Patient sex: F
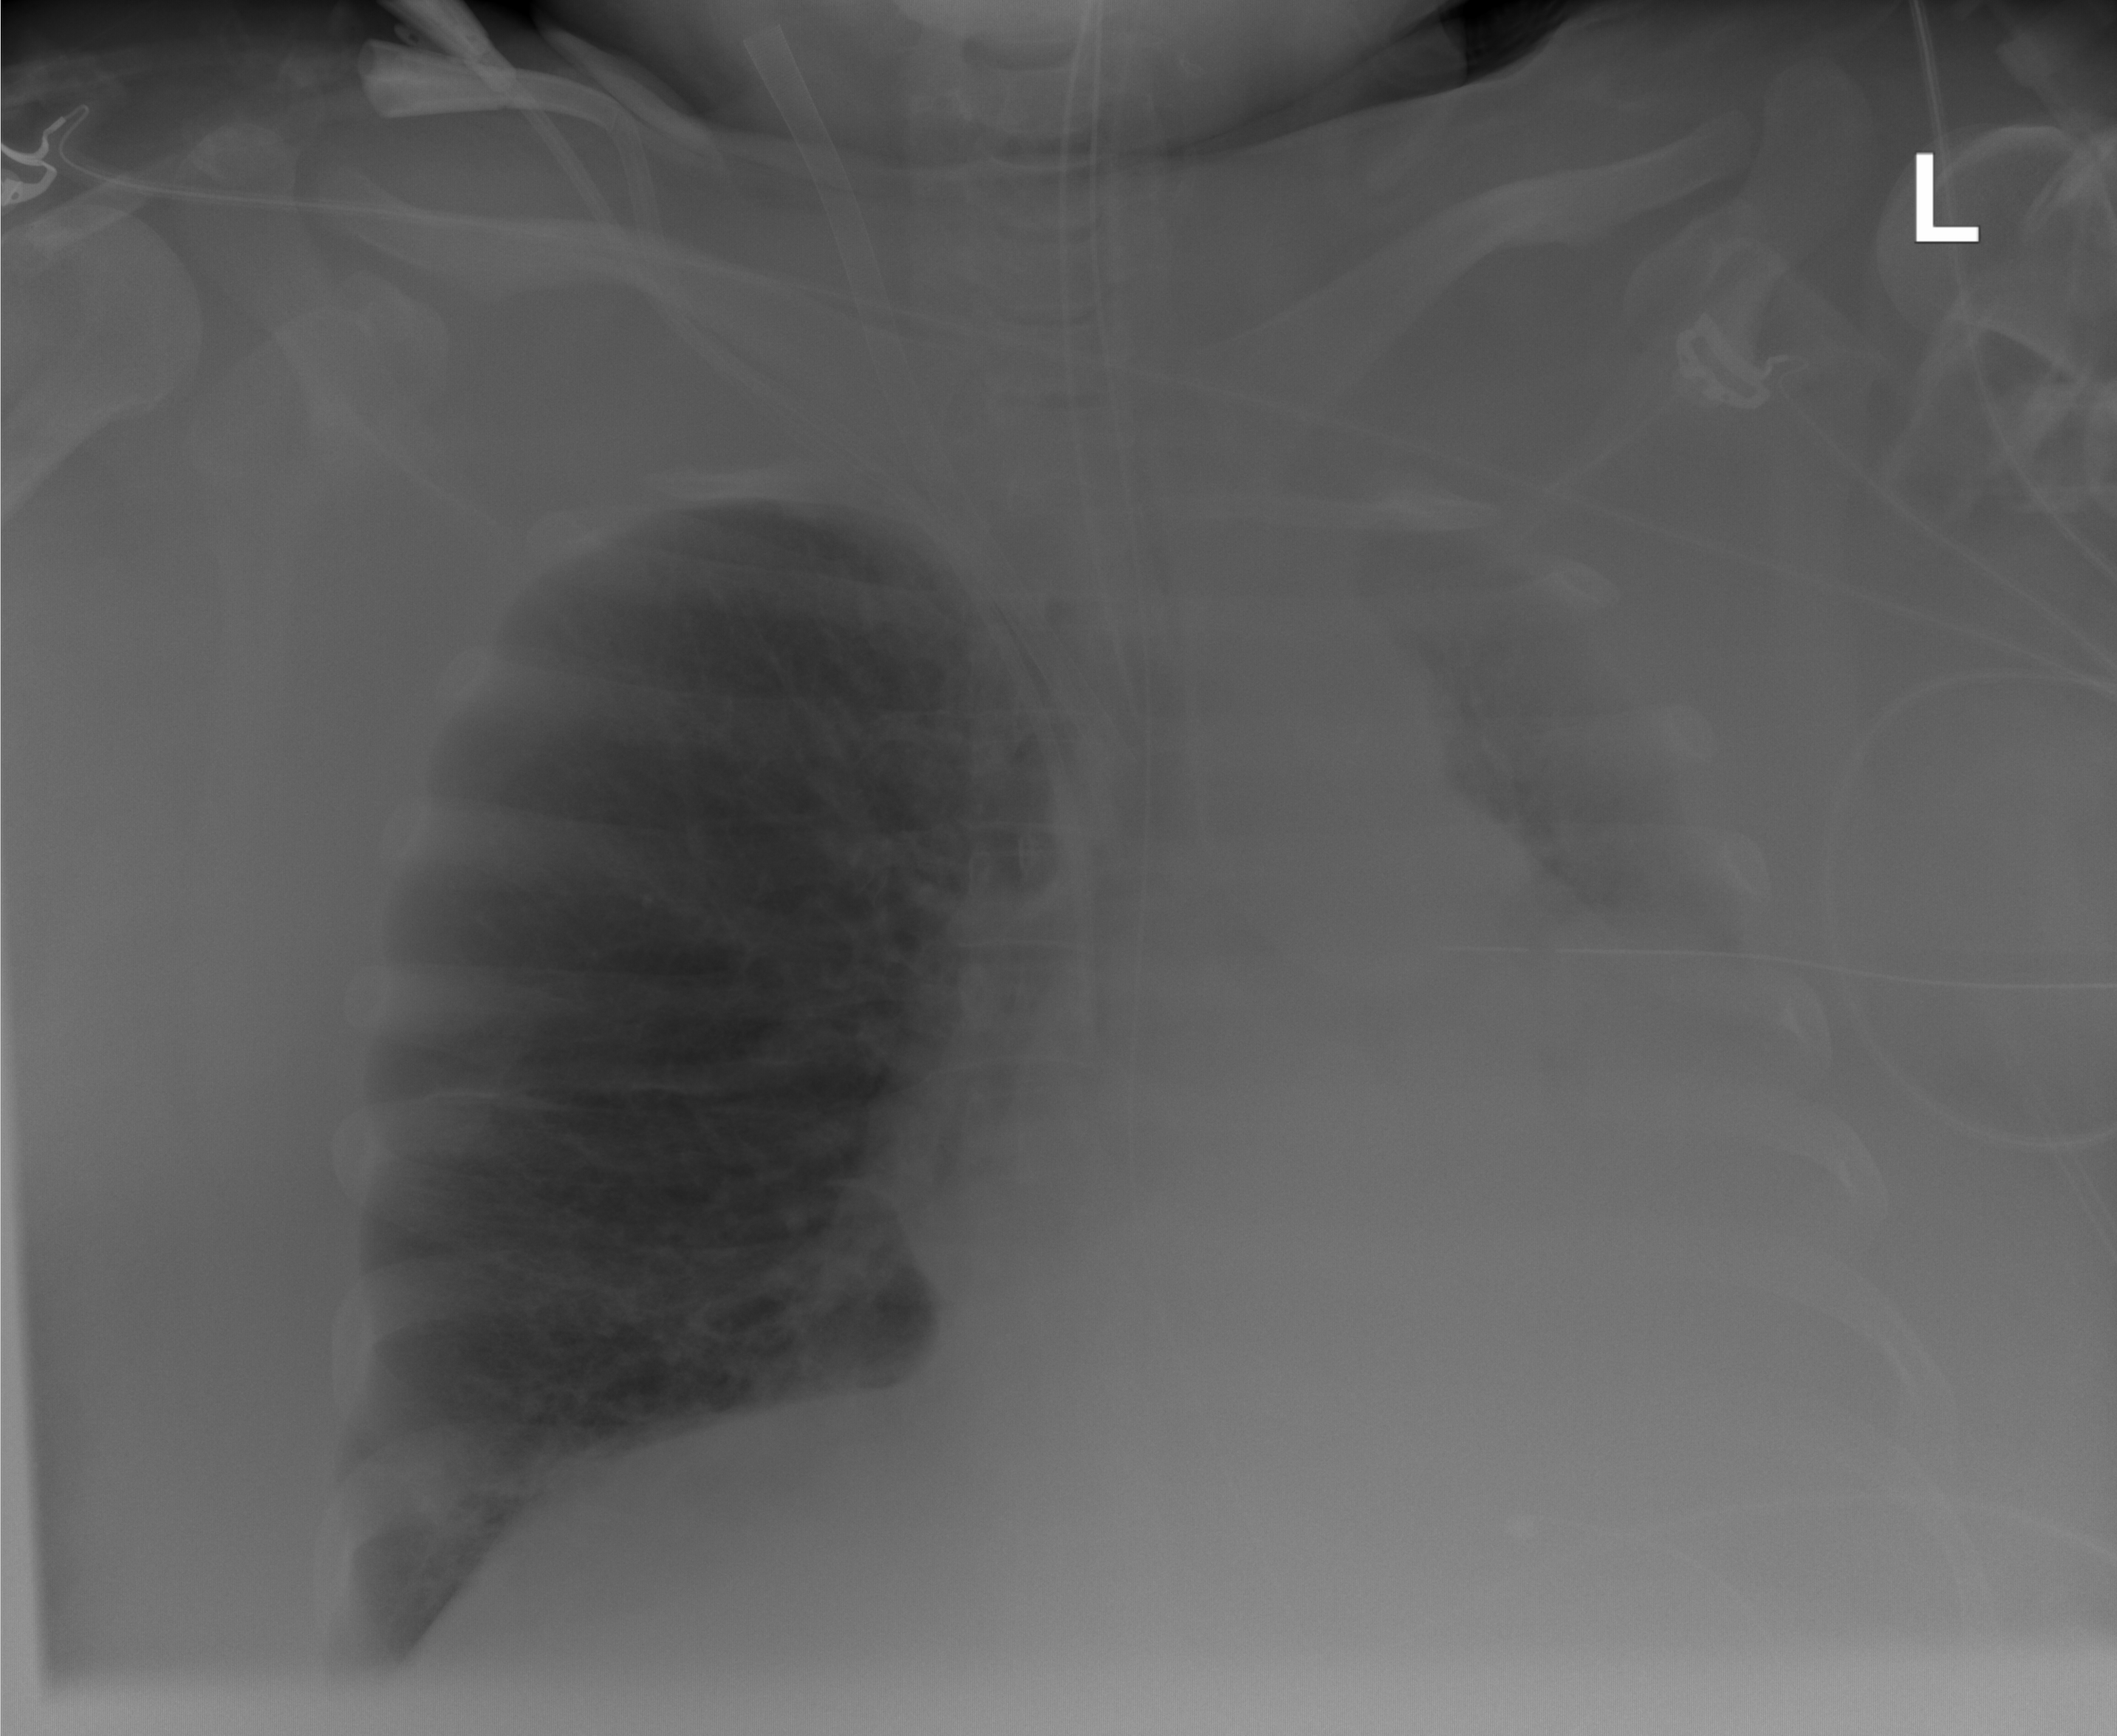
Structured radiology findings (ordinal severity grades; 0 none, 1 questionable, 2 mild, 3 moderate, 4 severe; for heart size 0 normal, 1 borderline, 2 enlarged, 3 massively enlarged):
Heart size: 0
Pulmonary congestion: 0
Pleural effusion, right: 0
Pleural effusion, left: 3
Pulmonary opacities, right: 0
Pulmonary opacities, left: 0
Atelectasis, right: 0
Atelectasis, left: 3